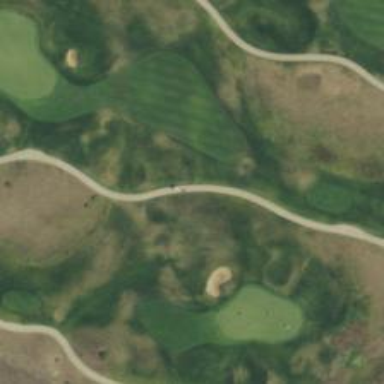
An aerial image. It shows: Path for golf carts.